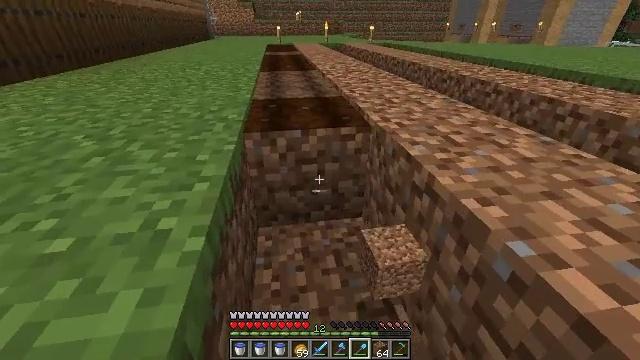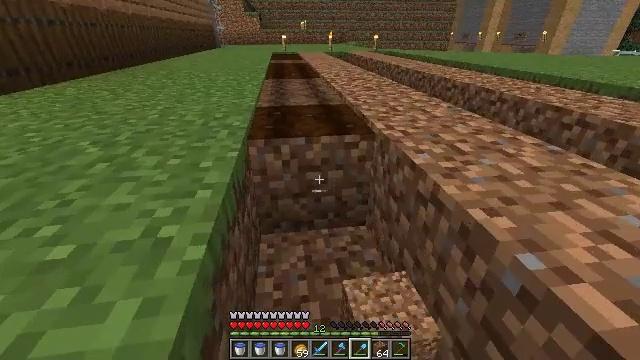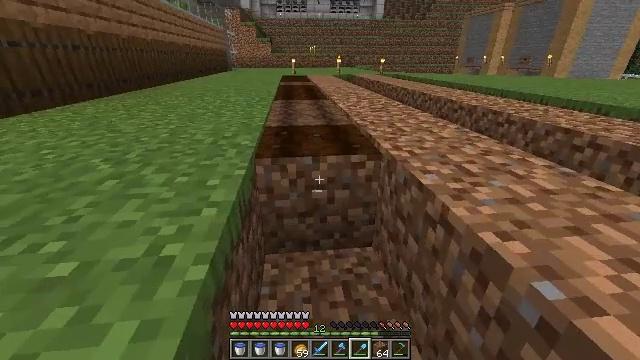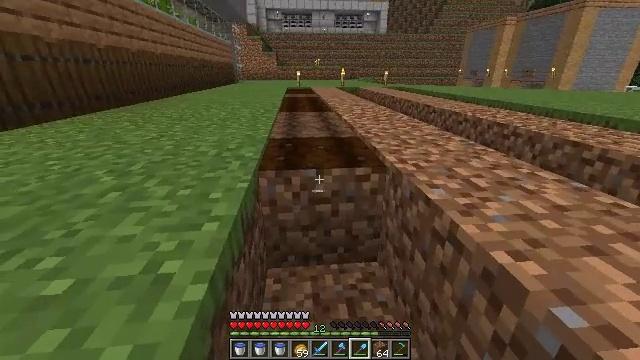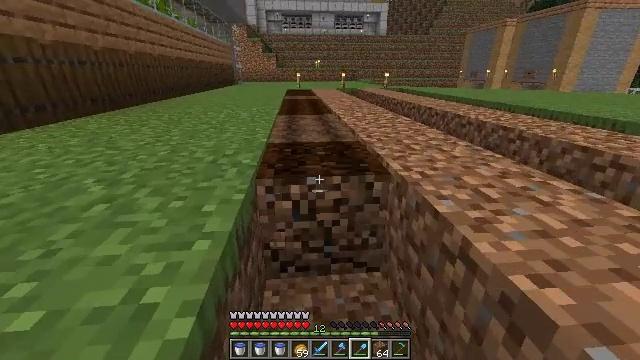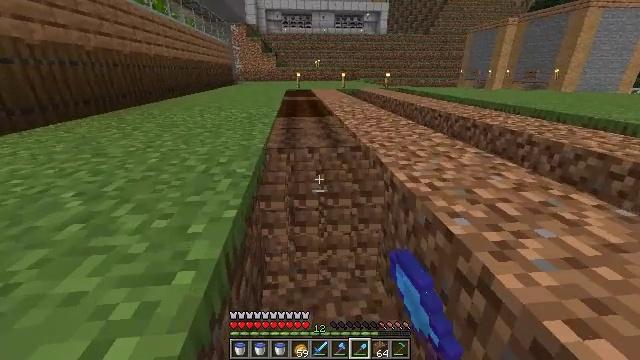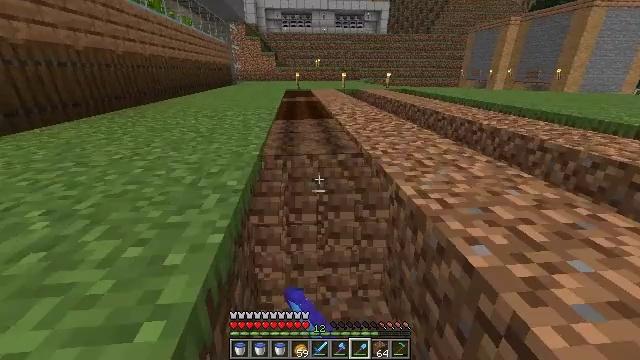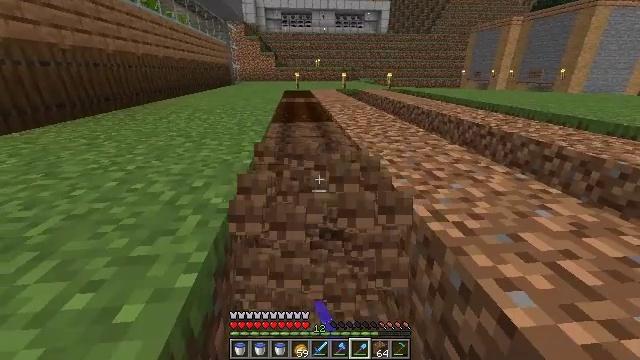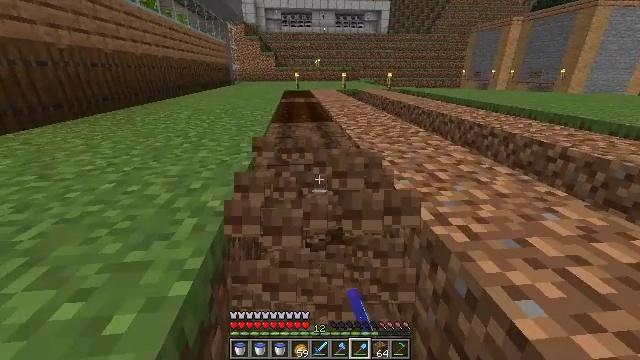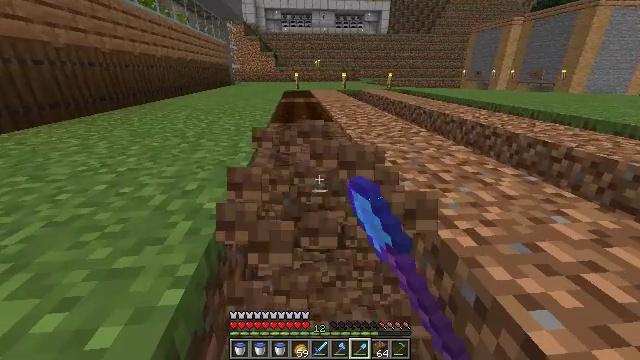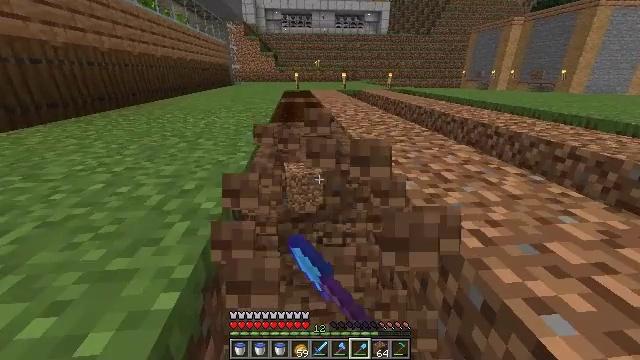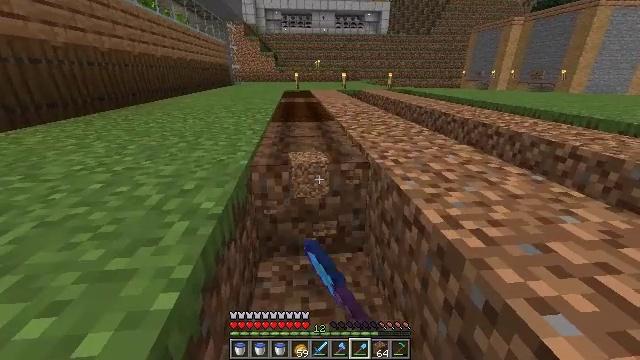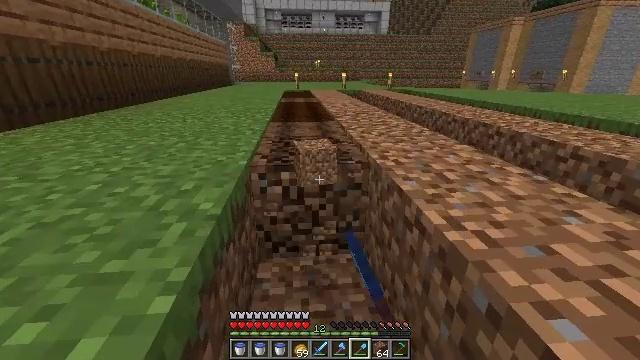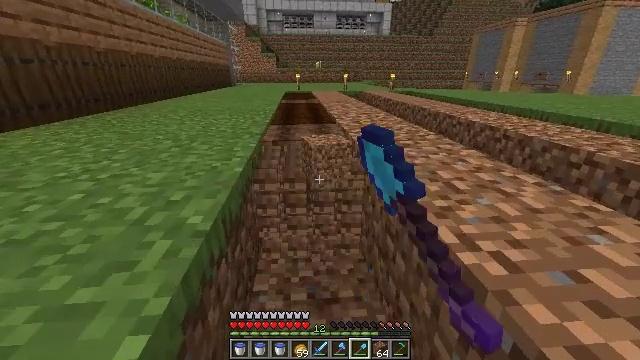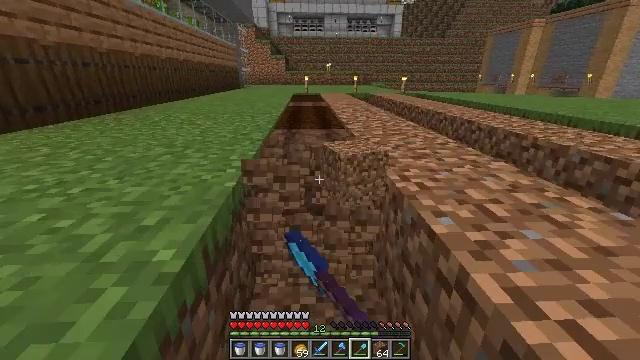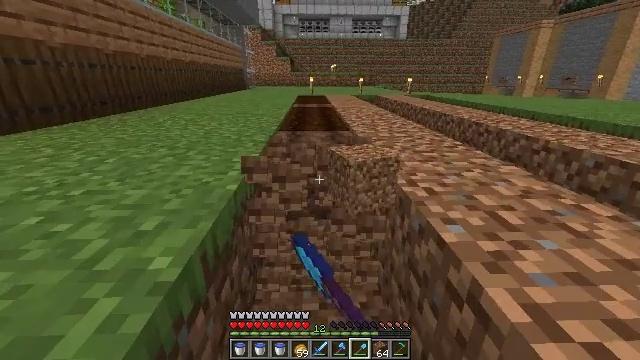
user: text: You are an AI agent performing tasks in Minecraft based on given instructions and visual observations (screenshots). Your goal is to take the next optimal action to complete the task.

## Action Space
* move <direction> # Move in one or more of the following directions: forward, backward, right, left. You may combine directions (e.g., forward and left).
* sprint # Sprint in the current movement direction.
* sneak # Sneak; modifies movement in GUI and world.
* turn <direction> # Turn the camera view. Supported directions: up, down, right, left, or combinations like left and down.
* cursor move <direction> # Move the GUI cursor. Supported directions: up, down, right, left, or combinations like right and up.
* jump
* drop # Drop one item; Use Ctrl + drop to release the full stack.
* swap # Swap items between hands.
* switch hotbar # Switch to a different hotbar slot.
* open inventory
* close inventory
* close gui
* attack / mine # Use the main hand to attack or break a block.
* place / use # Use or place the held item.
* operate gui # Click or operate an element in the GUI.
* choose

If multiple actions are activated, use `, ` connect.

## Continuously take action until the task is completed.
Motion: motion action
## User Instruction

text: Attack the farmland to gather it.
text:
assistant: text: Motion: turn up
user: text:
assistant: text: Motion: turn left and up
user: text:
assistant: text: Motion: move forward, turn up
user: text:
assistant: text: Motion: move forward, attack / mine
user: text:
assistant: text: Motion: move forward, attack / mine
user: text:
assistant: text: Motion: move forward, attack / mine
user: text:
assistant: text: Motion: attack / mine
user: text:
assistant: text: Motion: attack / mine
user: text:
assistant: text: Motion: attack / mine
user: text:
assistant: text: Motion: attack / mine
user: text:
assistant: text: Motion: attack / mine
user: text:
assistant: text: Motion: move forward, attack / mine
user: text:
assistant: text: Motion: move forward, attack / mine
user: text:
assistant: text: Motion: move forward, turn left, attack / mine
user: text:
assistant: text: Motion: move forward, turn left, attack / mine
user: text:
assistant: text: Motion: turn left, attack / mine
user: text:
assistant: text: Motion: attack / mine
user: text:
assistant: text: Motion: attack / mine
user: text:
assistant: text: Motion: attack / mine
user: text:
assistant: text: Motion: attack / mine
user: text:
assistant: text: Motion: attack / mine
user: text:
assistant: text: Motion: move forward, attack / mine
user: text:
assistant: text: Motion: move forward, attack / mine
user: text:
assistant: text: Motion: move forward, turn right and up, attack / mine
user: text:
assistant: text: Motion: move forward, attack / mine
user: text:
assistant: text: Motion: move forward, attack / mine
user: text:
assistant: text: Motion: attack / mine
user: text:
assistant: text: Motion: attack / mine
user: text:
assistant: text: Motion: attack / mine
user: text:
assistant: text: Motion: attack / mine